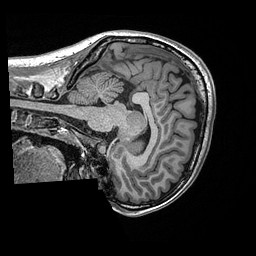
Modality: T1w
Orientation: sagittal
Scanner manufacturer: ge
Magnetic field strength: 3 T
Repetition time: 2.349 s
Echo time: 0.002968 s